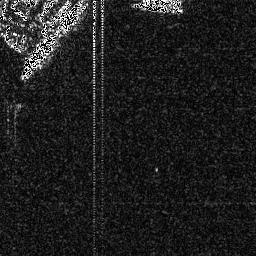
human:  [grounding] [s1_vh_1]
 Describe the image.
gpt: In the satellite image, there is  <ref>2 medium ship </ref> <box>[[7, 14, 21, 31, 0], [20, 0, 33, 13, 0]]</box> located at top left,  <ref>1 medium ship </ref> <box>[[50, 0, 71, 5, 0]]</box> located at top.